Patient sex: M
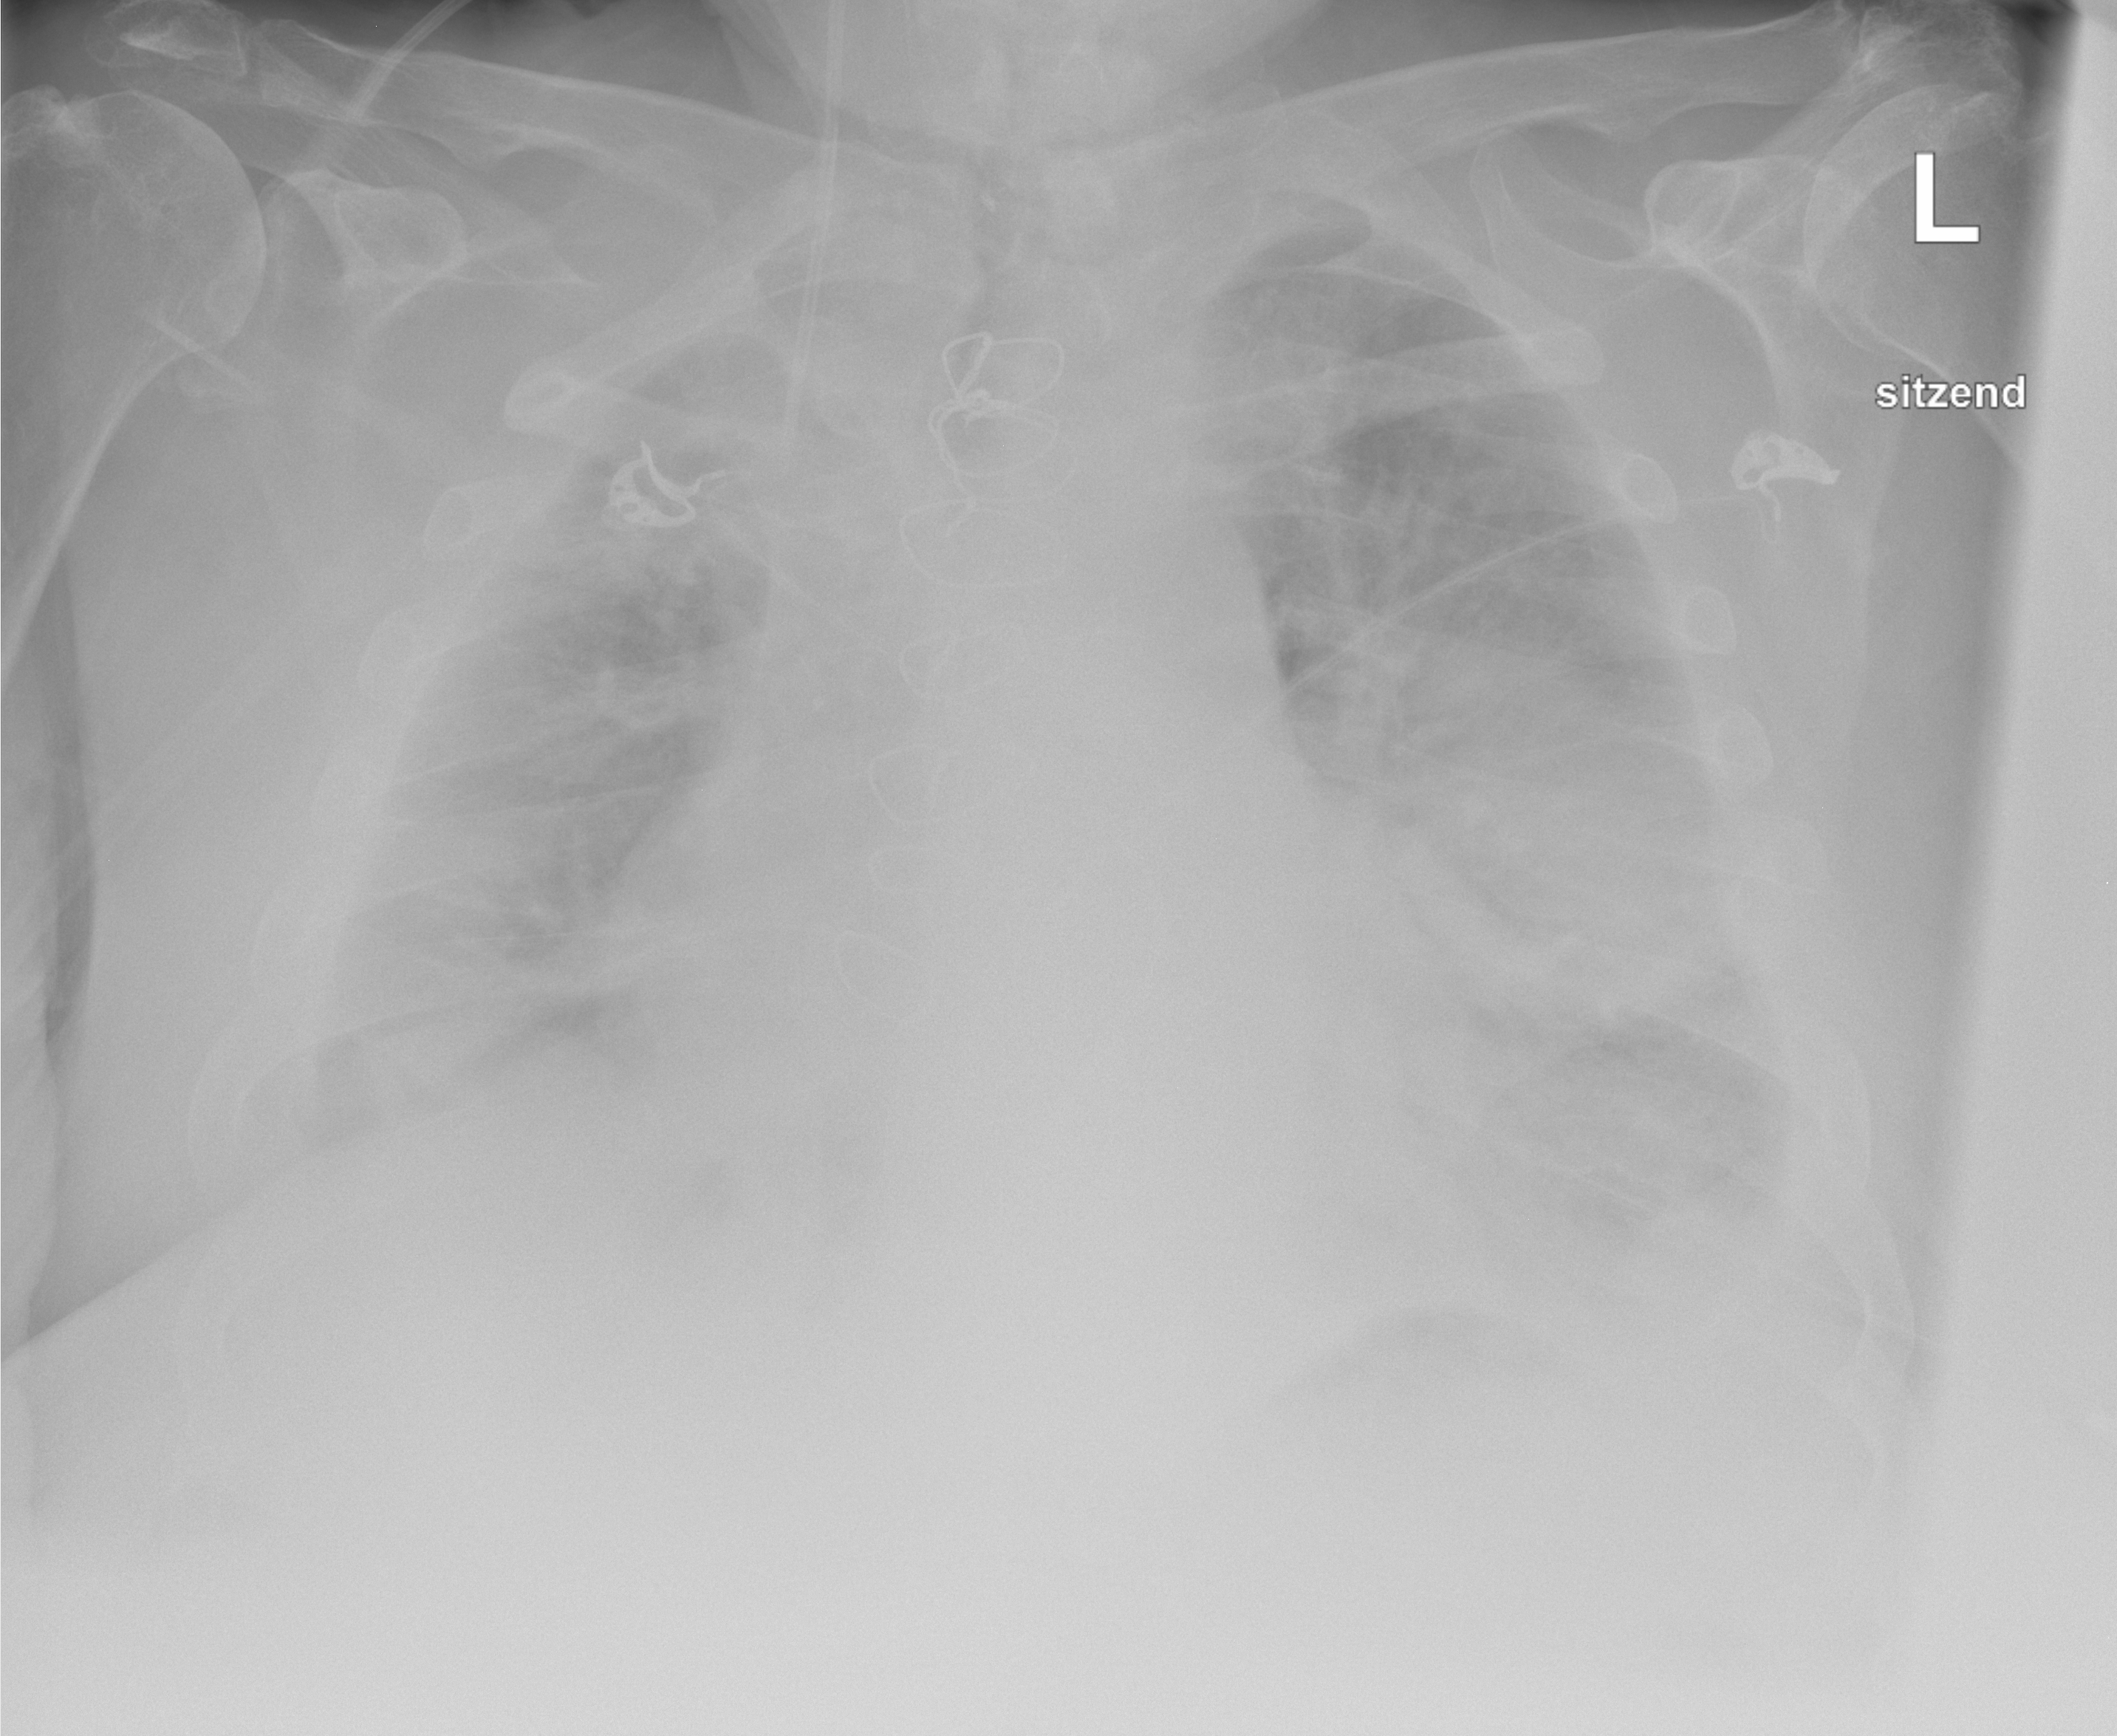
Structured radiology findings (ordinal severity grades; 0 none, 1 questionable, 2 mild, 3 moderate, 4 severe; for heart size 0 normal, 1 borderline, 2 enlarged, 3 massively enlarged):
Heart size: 2
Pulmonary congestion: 3
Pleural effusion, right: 0
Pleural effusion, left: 2
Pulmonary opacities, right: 2
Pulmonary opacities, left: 3
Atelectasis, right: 2
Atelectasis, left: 2